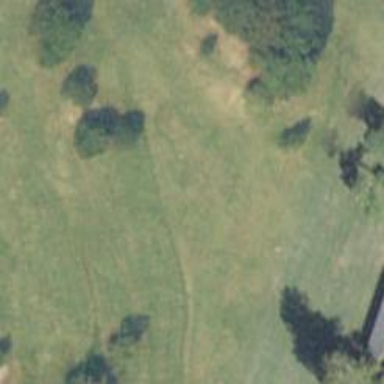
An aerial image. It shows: Driving range for golf with grass surface.